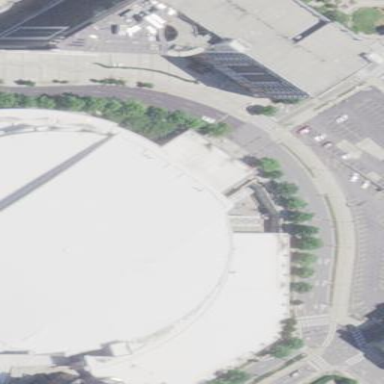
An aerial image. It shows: White roof on building.